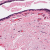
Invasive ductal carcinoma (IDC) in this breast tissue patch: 0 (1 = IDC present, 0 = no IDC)